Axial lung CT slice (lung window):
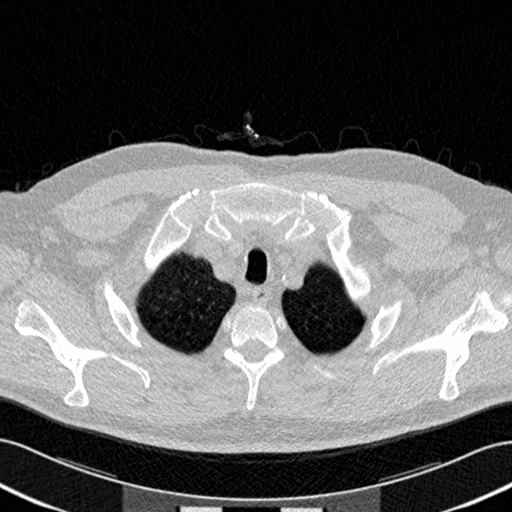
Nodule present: no